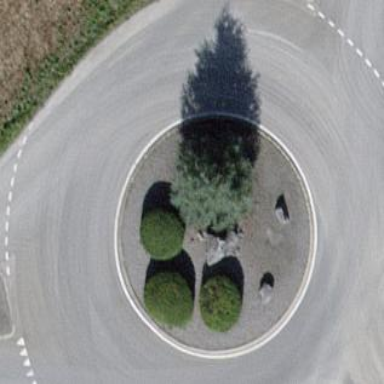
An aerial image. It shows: Unclassified road that forms roundabout at the junction.